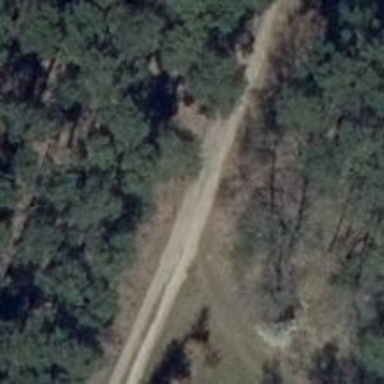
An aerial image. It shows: Sandy track road.